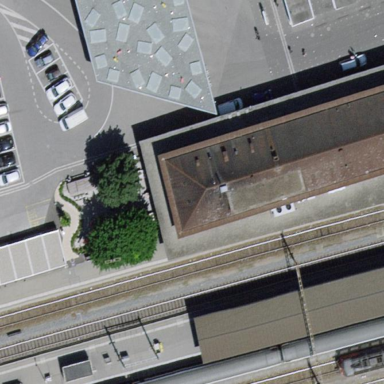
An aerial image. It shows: Transportation building with gabled roof.